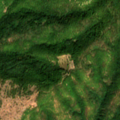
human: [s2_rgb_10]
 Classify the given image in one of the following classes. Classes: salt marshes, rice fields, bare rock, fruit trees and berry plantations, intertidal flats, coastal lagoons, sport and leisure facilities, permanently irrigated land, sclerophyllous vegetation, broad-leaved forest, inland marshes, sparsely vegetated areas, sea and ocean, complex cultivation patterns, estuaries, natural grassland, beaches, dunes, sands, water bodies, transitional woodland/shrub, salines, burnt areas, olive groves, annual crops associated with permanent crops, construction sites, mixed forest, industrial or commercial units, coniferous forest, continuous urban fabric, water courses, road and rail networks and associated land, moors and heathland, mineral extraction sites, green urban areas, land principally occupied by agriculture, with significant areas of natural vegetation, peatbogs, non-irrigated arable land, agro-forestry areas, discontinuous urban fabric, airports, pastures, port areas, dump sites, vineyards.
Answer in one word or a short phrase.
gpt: broad-leaved forest, natural grassland, transitional woodland/shrub